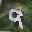
Label: 9